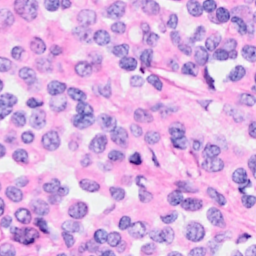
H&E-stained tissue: Breast